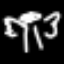
Label: angel